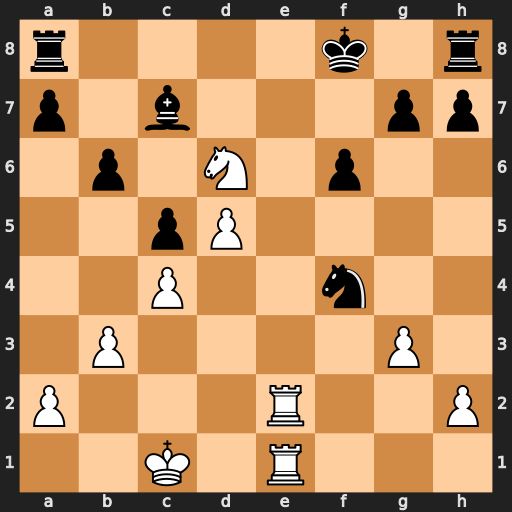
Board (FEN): r4k1r/p1b3pp/1p1N1p2/2pP4/2P2n2/1P4P1/P3R2P/2K1R3
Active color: w
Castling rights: -
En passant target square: -
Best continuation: Re8+ Rxe8 Rxe8#